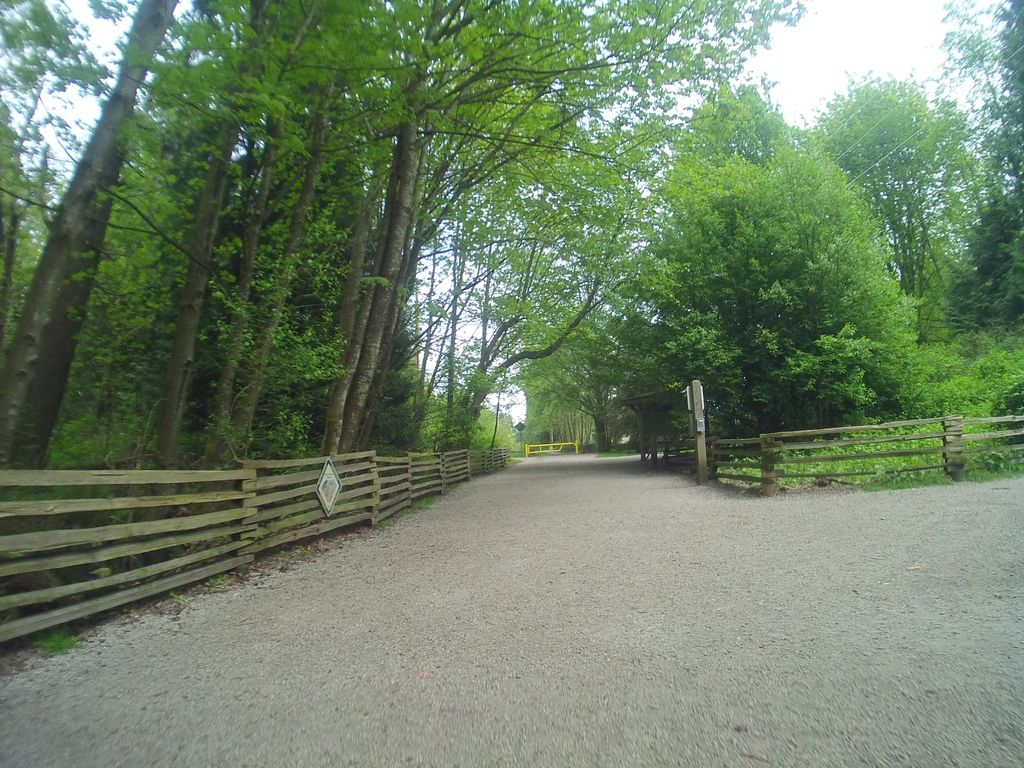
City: vancouver